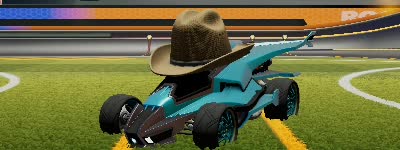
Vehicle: aftershock